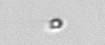
Label: nanoplankton_mix